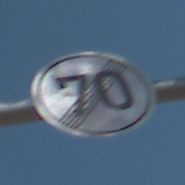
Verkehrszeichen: EndeGeschwindigkeit70
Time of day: Midday
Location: Outdoor (Nature)
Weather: Clear
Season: NotSpecified
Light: Natural